RGB frame:
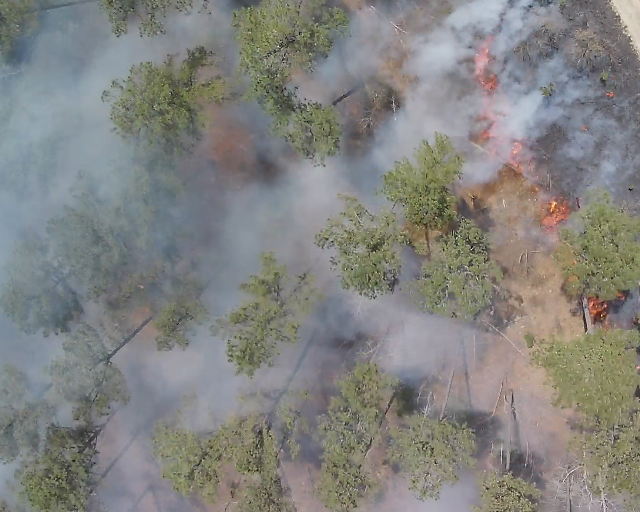
Thermal frame:
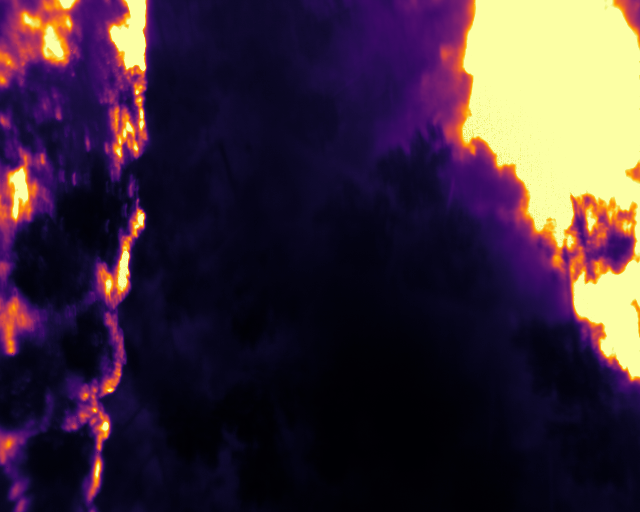
Captured: 2026-02-26 02:32:12
Pixels at or above 80 °C: 67426 (fraction of frame: 0.2058)